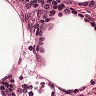
Metastatic tissue present: no